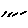
Label: line